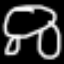
Label: frog